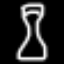
Label: hourglass